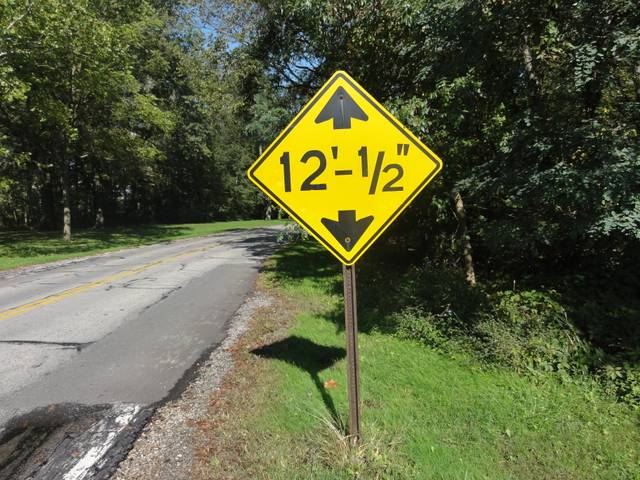
Region: United States
Coordinates: 41.364, -81.857